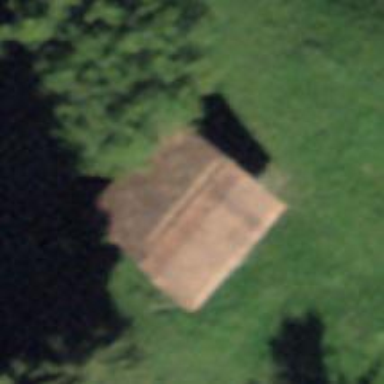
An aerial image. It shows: Rural barn.